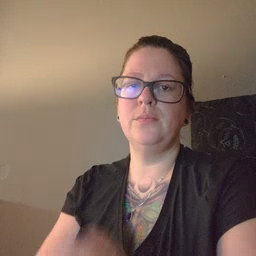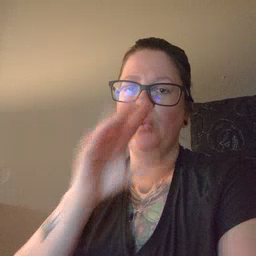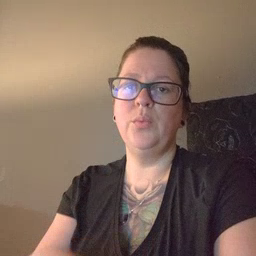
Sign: blow